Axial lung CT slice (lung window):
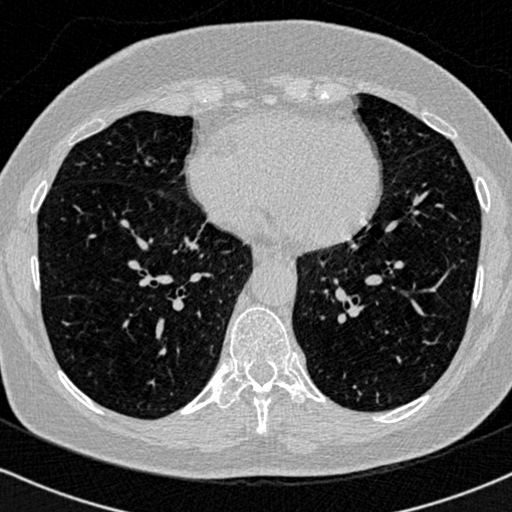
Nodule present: no